Question: I'm working on building mega menu. I have trouble when arrange div.
Here's the HTML:
'''
<!DOCTYPE html PUBLIC "-//W3C//DTD XHTML 1.0 Transitional//EN" "http://www.w3.org/TR/xhtml1/DTD/xhtml1-transitional.dtd">
<html xmlns="http://www.w3.org/1999/xhtml">
<head>
<title>Mega Menu Layout Test</title>
<style>
h1
{
margin:0px;
font-size:16px;
}
.wrapper
{
position:absolute;
width:400px;
background:#CCC;
}
.category
{
float:left;
margin:10px;
width:180px;
}
.subcategory
{
}
</style>
</head>
<body>
<div class="wrapper" >
<div class="category">
<h1>Lorem Ipsum 1</h1>
</div>
<div class="category">
<h1>Lorem Ipsum 2</h1>
</div>
<div class="category">
<h1>Lorem Ipsum 3</h1>
<div>
<a href="#" style="display:block;">Dolor Sit Amet</a>
</div>
</div>
<div class="category">
<h1>Lorem Ipsum 4</h1>
<div>
<a href="#" style="display:block;">Dolor Sit Amet</a>
<a href="#" style="display:block;">Consectetuer</a>
<a href="#" style="display:block;">Adipiscing Elit</a>
</div>
</div>
<div class="category">
<h1>Lorem Ipsum 5</h1>
</div>
<div class="category">
<h1>Lorem Ipsum 6</h1>
<div>
<a href="#" style="display:block;">Dolor Sit Amet</a>
<a href="#" style="display:block;">Phasellus Congue</a>
<a href="#" style="display:block;">Fringilla Accumsan</a>
<a href="#" style="display:block;">Praesent aliquam</a>
<a href="#" style="display:block;">Suspendisse non purus</a>
</div>
</div>
<div class="category">
<h1>Lorem Ipsum 7</h1>
<div>
<a href="#" style="display:block;">Dolor Sit Amet</a>
<a href="#" style="display:block;">Consectetuer</a>
<a href="#" style="display:block;">Adipiscing Elit</a>
</div>
</div>
<div class="category">
<h1>Lorem Ipsum 8</h1>
<div>
<a href="#" style="display:block;">Dolor Sit Amet</a>
<a href="#" style="display:block;">Consectetuer</a>
<a href="#" style="display:block;">Adipiscing Elit</a>
</div>
</div>
</div>
</body>
</html>
'''
Produces like this:

This menu create dynamically so im difficult to set fixed height each 'div'
How to remove empty space between and ; and ?
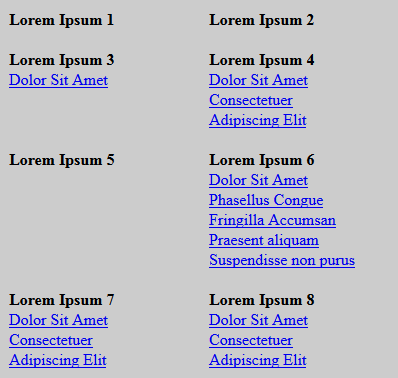
Answer: I answer my own question:
(1) Hard way: use a <URL>
(2) Simple way: Add new div for each colum, here the HTML:
'''
<!DOCTYPE html PUBLIC "-//W3C//DTD XHTML 1.0 Transitional//EN" "http://www.w3.org/TR/xhtml1/DTD/xhtml1-transitional.dtd">
<html xmlns="http://www.w3.org/1999/xhtml">
<head>
<title>Mega Menu Layout</title>
<style>
h1
{
margin:0px;
font-size:16px;
}
.wrapper
{
position:absolute;
width:400px;
background:#CCC;
}
.category
{
float:left;
margin:10px;
width:90%;
}
.col
{
float:left;
width:45%
}
</style>
</head>
<body>
<div class="wrapper" >
<div class="col">
<div class="category">
<div>
<h1>Lorem Ipsum 1</h1>
</div>
</div>
<div class="category">
<div>
<h1>Lorem Ipsum 2</h1>
</div>
</div>
<div class="category">
<div>
<h1>Lorem Ipsum 3</h1>
<a href="#" style="display:block;">Dolor Sit Amet</a>
</div>
</div>
<div class="category">
<div>
<h1>Lorem Ipsum 4</h1>
<a href="#" style="display:block;">Dolor Sit Amet</a>
<a href="#" style="display:block;">Consectetuer</a>
<a href="#" style="display:block;">Adipiscing Elit</a>
</div>
</div>
</div>
<div class="col">
<div class="category">
<div>
<h1>Lorem Ipsum 5</h1>
</div>
</div>
<div class="category">
<div>
<h1>Lorem Ipsum 6</h1>
<a href="#" style="display:block;">Dolor Sit Amet</a>
<a href="#" style="display:block;">Phasellus Congue</a>
<a href="#" style="display:block;">Fringilla Accumsan</a>
<a href="#" style="display:block;">Praesent aliquam</a>
<a href="#" style="display:block;">Suspendisse non purus</a>
</div>
</div>
<div class="category">
<div>
<h1>Lorem Ipsum 7</h1>
<a href="#" style="display:block;">Dolor Sit Amet</a>
<a href="#" style="display:block;">Consectetuer</a>
<a href="#" style="display:block;">Adipiscing Elit</a>
</div>
</div>
<div class="category">
<div>
<h1>Lorem Ipsum 8</h1>
<a href="#" style="display:block;">Dolor Sit Amet</a>
<a href="#" style="display:block;">Consectetuer</a>
<a href="#" style="display:block;">Adipiscing Elit</a>
</div>
</div>
</div>
</div>
</body>
</html>
'''
and here the output: